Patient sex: M
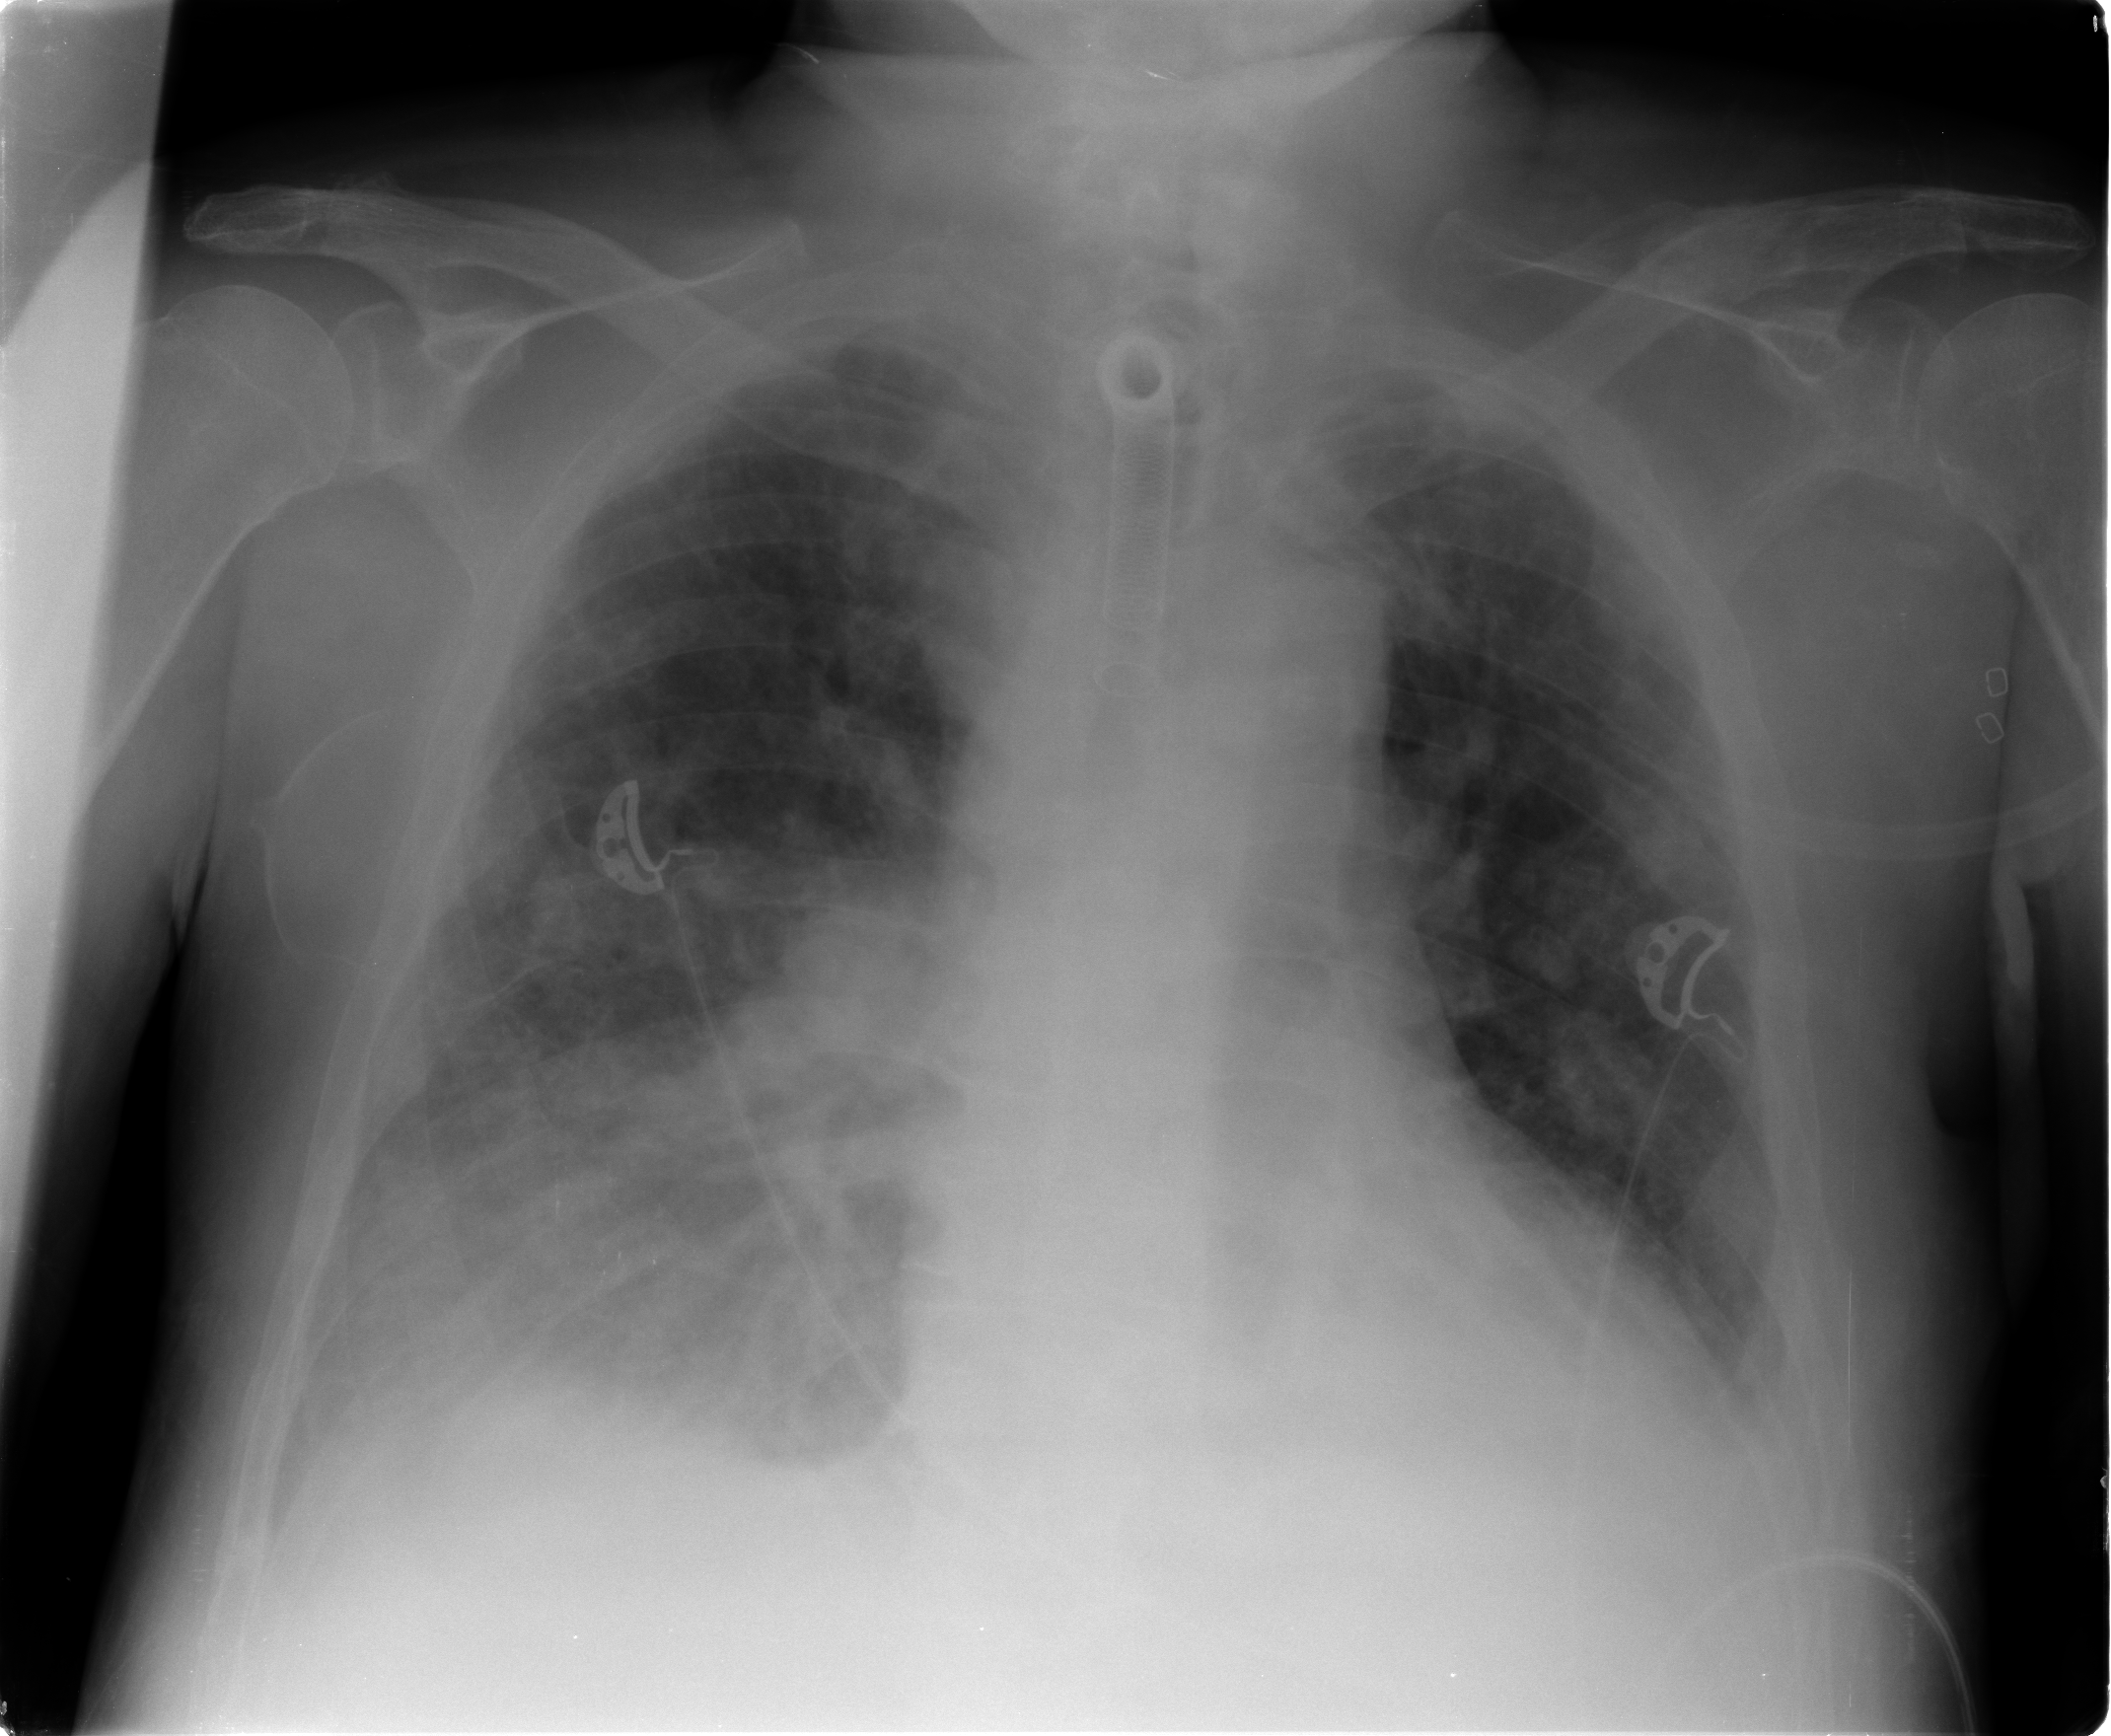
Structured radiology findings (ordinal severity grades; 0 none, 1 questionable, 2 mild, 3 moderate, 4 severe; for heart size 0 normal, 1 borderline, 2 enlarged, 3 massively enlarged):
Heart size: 0
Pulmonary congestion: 2
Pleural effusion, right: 2
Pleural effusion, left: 2
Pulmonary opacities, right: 2
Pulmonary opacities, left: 0
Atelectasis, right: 2
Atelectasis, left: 0